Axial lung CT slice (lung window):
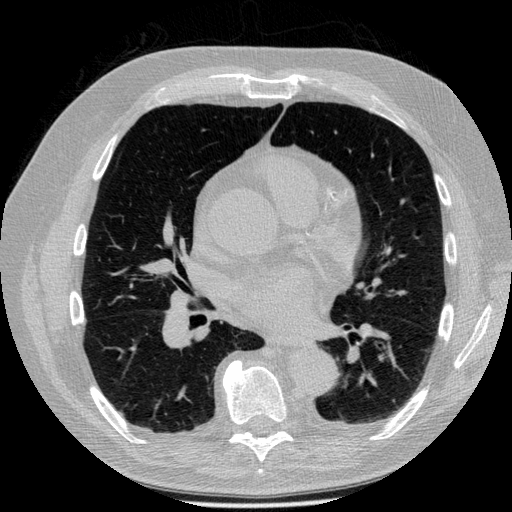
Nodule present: no